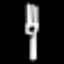
Label: fork